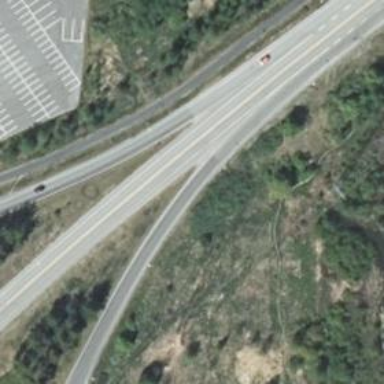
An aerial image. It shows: Primary link highway with asphalt surface and tertiary functional class.